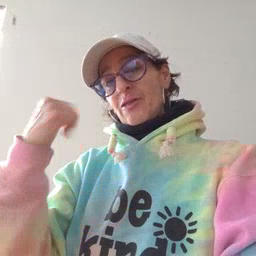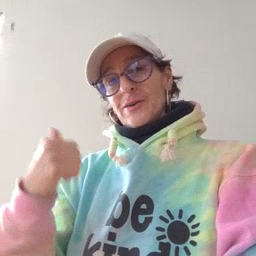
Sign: another